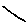
Label: line